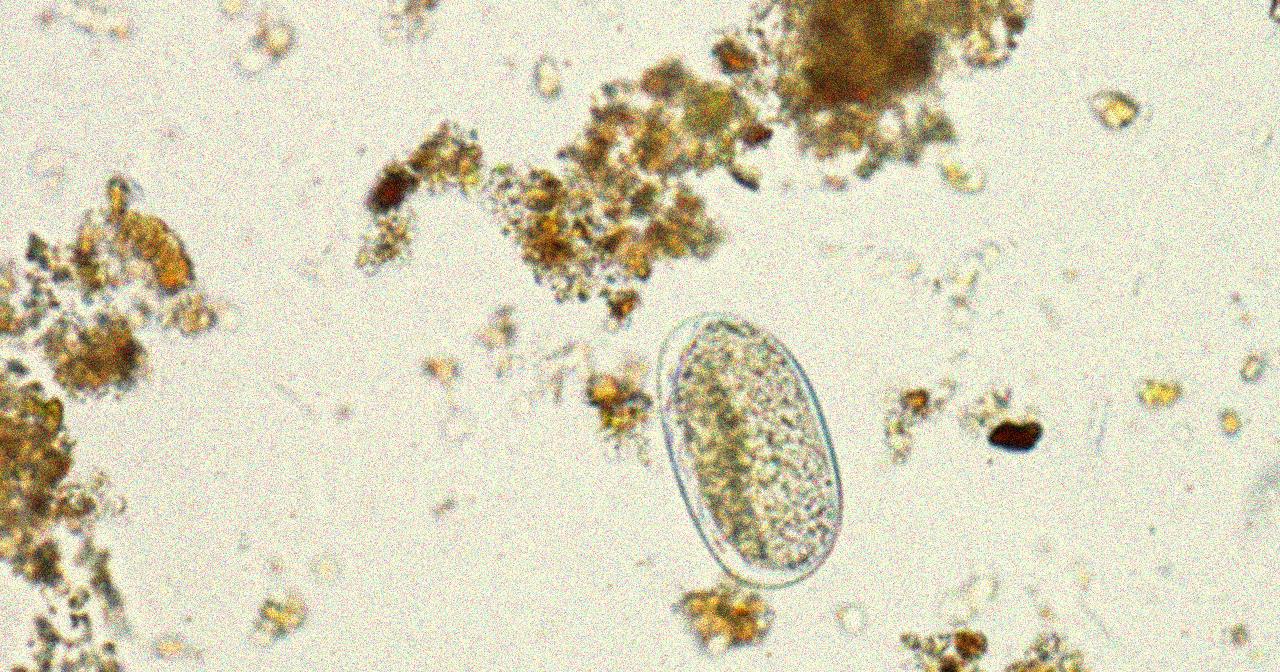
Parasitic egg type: Hookworm egg